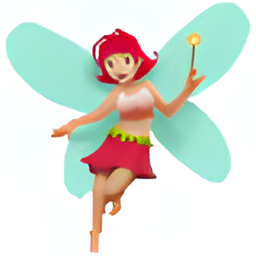
Name: woman fairy medium light skin tone
Emoji: 🧚🏼‍♀️
Group: People & Body
Sub-group: person-fantasy